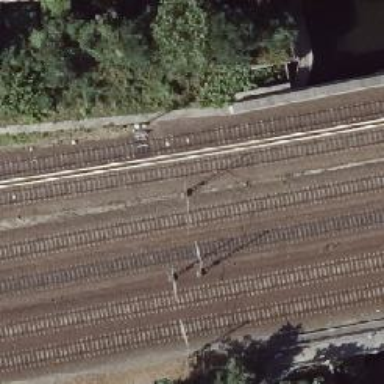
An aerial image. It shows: Railway signal.